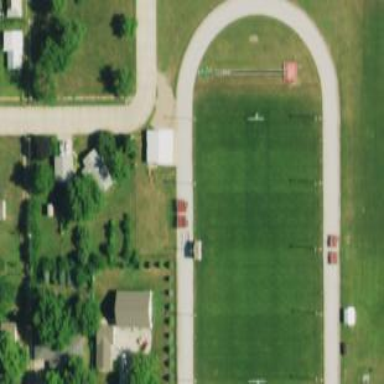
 indicating that this may be running track commonly found in schools around their football fields."